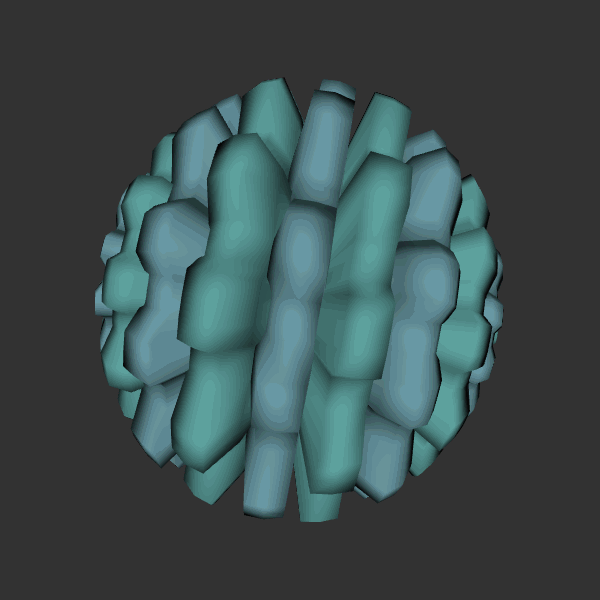
Background: dark